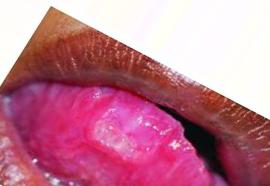
Condition: Mouth Ulcer